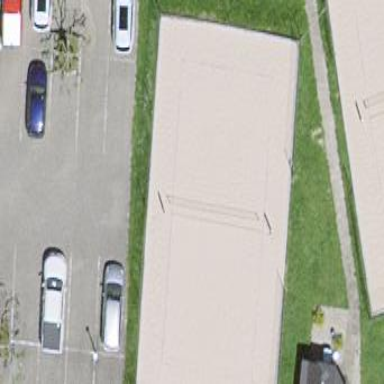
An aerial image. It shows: Sandy pitch designated for beach volleyball.